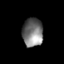
Tissue: skin
Cell type: Epithelial cells
Senescence score: 0.2748
Nuclear area (px): 581
Mean DAPI intensity: 118.625